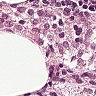
Metastatic tissue present: no